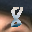
Label: 8